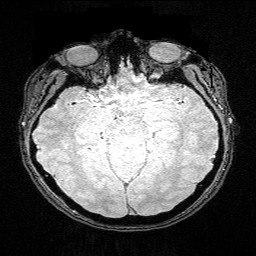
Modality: FLASH
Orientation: coronal
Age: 31
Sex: female